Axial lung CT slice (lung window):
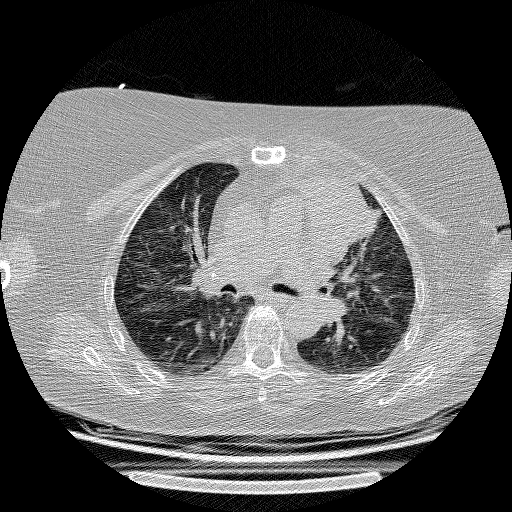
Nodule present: no